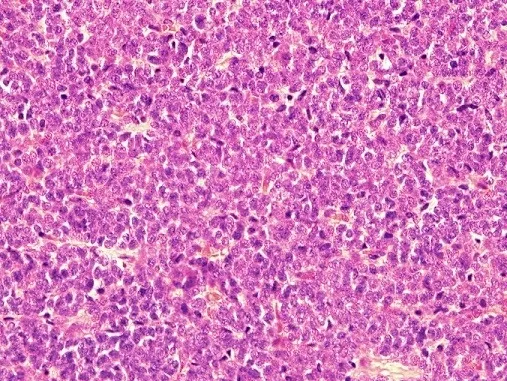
Solid areas showing sheets of monotonous small cells with hyperchromatic nuclei and scanty cytoplasm, (H&E 40x).
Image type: pathology (h&e)